Question: I'm using Mantra theme for my website <URL>
Wanna remove this beautiful(slow) animation effect but don't know how!(Was looking for it for an hour... I'm noob, sorry!)

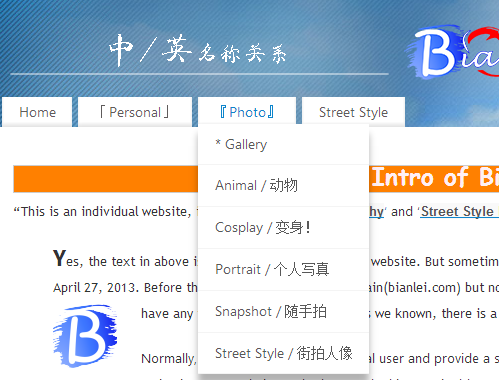
Answer: Go to your cpanel and open the file ('js/frontend.js')
Go to line 109
change the line with :
'''
over: function(){jQuery(this).children("ul").show(400);},
'''
will help definitely.